Question: I want to make a HTML file that has the headers in one vertical column, and the data in the column to the right. There will only be 2 columns in total. I've looked at the html docs and seen stuff about scope, but I'm not entirely sure how to use it in this context. Example:

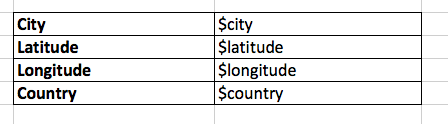
Answer: The HTML is pretty straightforward, just be sure to use the <URL> to specify the correct orientation of the table.
'''
<table>
<tbody>
<tr>
<th scope="row">City</th>
<td>$city</td>
</tr>
<tr>
<th scope="row">Latitude</th>
<td>$latitude</td>
</tr>
<tr>
<th scope="row">Longitude</th>
<td>$longitude</td>
</tr>
<tr>
<th scope="row">Country</th>
<td>$country</td>
</tr>
</tbody>
</table>
'''
From the docs for the '[scope]' attribute:
> The state means the header cell applies to some of the subsequent cells in the same row(s).